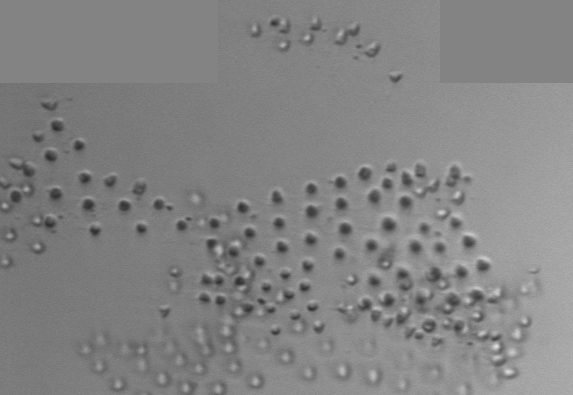
Label: Parvicorbicula_socialis